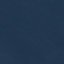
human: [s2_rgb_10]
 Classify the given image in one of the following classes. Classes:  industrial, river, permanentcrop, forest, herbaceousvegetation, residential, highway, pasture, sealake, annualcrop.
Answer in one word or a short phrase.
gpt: SeaLake